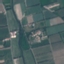
Land use / land cover class: PermanentCrop